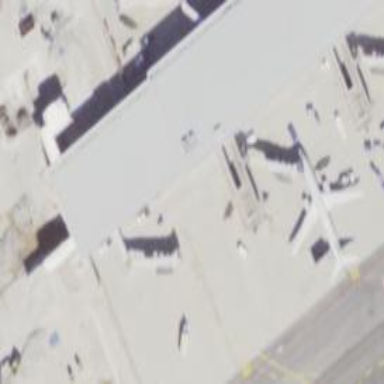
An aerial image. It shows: Airport gate.